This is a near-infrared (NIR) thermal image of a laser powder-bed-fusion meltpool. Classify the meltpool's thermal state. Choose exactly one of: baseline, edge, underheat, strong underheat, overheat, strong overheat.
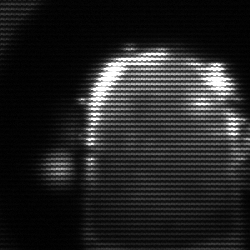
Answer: baseline